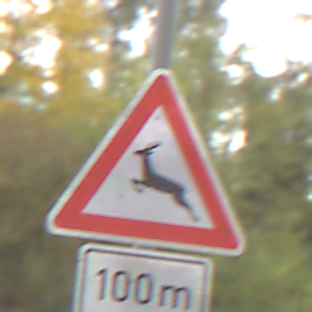
Verkehrszeichen: WildwechselRechts
Zusatzzeichen unten: Entfernungsangaben1
Umgebung: Outdoor, Nature
Tageszeit: MorningAfternoon
Wetter: Overcast
Licht: Natural
Jahreszeit: Autumn
Kontrast: LowContrast